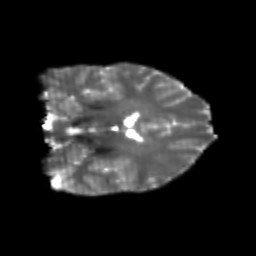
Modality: T2w
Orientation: coronal
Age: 20
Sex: female
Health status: healthy
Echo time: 0.074 s